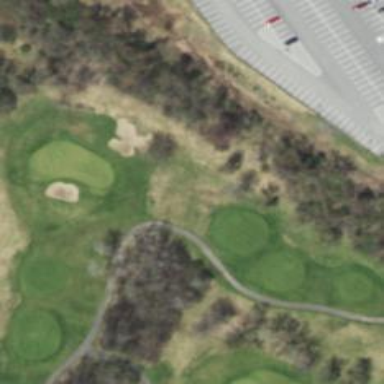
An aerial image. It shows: Golf tee on grassy land.